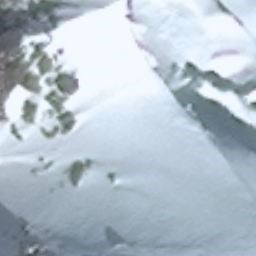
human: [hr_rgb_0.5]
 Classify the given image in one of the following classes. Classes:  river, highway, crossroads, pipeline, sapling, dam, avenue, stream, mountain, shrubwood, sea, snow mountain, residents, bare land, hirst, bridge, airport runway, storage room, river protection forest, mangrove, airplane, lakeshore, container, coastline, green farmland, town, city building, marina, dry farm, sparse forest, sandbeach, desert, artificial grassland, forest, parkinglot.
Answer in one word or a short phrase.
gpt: snow mountain